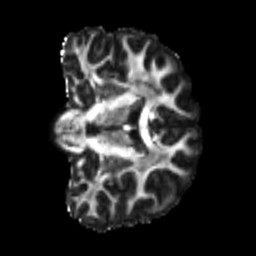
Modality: FA
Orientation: coronal
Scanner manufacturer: siemens
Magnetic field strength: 3 T
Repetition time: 4 s
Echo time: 0.0594 s